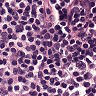
Metastatic tissue present: no